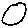
Label: circle